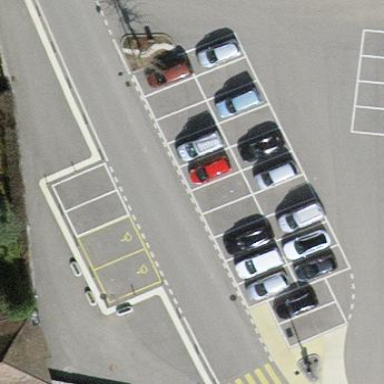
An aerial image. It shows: Parking area with surface.